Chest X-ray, AP view. Patient: 67 years old, sex M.
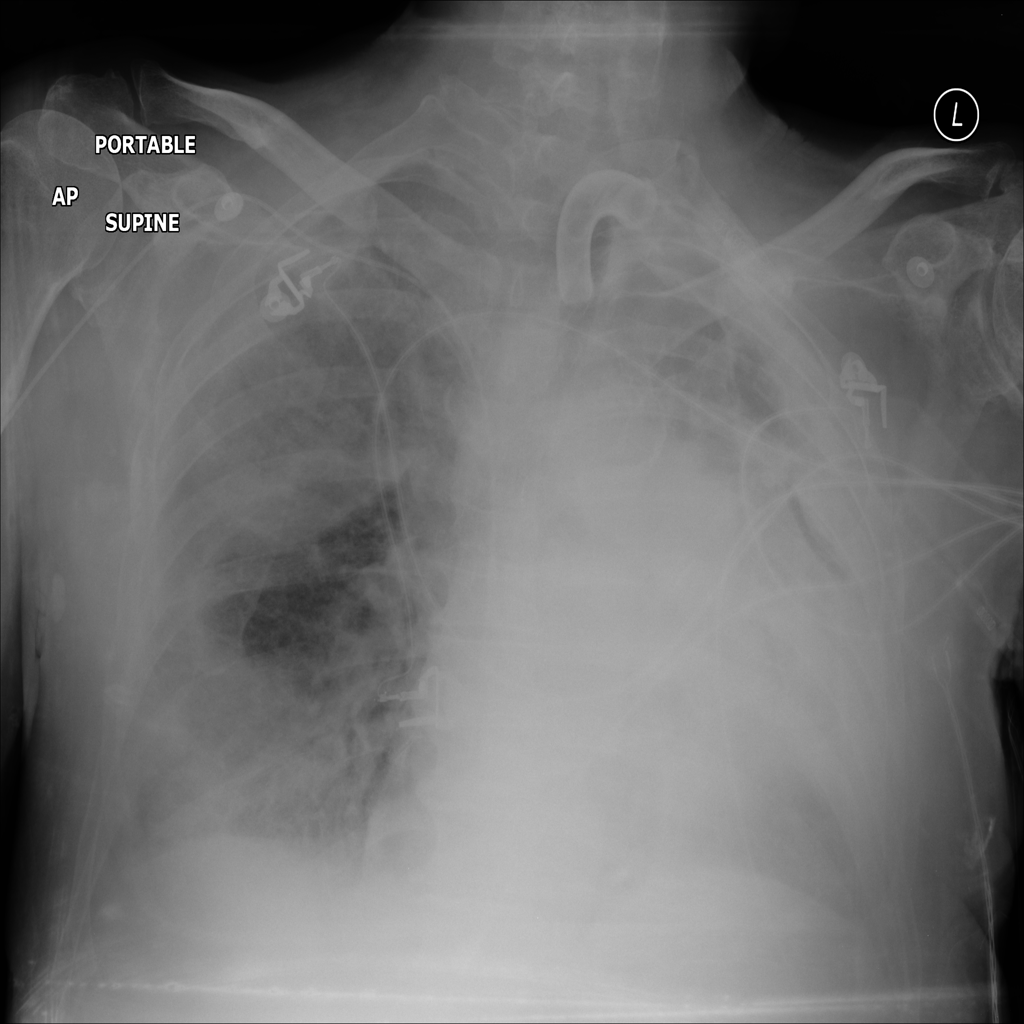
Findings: Atelectasis, Effusion, Infiltration